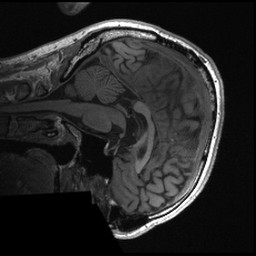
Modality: T1w
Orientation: sagittal
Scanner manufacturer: siemens
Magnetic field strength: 3 T
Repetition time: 2.3 s
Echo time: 0.00285 s